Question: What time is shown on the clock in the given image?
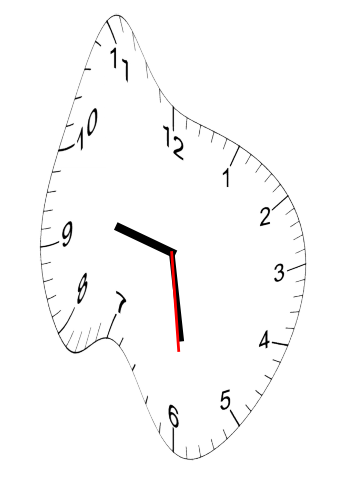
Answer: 09:28:29